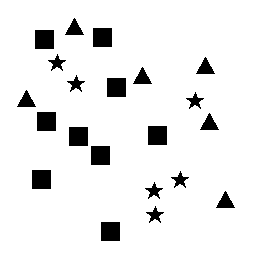
Squares: 9
Triangles: 6
Stars: 6
Total shapes: 21